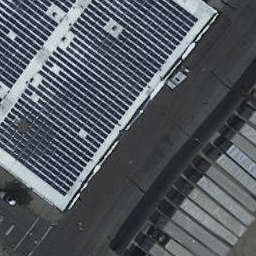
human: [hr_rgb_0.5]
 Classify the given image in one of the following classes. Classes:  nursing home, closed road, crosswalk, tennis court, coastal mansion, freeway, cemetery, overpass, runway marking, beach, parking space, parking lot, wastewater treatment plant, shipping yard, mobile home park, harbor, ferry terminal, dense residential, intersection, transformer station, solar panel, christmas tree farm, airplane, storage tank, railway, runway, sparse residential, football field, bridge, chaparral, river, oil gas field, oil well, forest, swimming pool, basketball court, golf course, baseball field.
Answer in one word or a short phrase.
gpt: solar panel